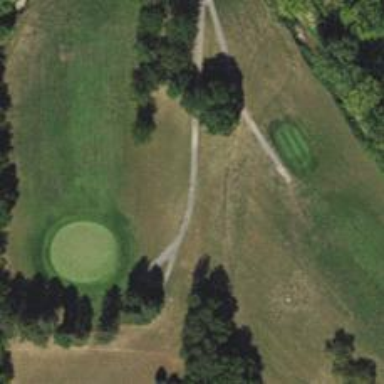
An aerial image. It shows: Path for both roads and golfers.